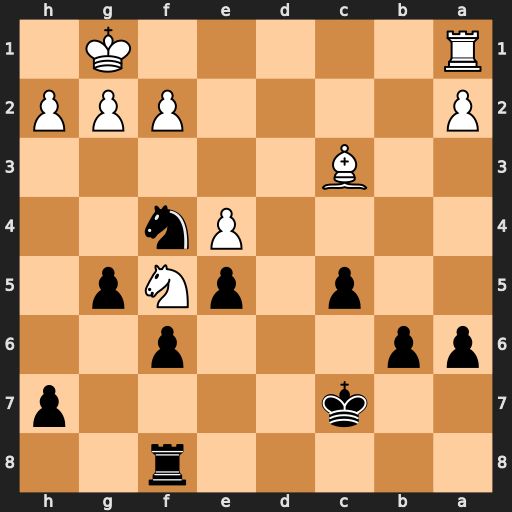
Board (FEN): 5r2/2k4p/pp3p2/2p1pNp1/4Pn2/2B5/P4PPP/R5K1
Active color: b
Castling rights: -
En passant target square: -
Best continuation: Ne2+ Kf1 Nxc3